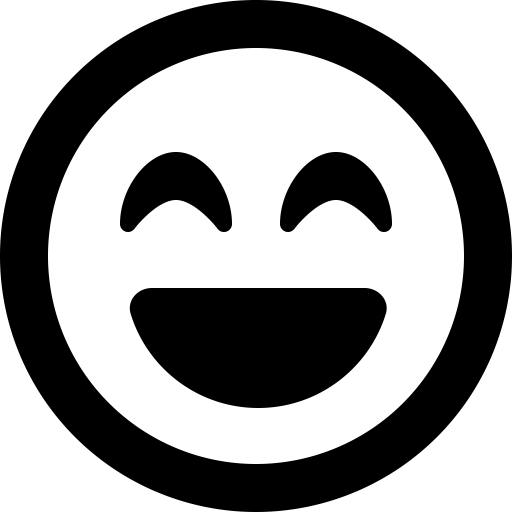
Tags: icon, FontAwesome, fa-icon, outline, face, laugh, beam